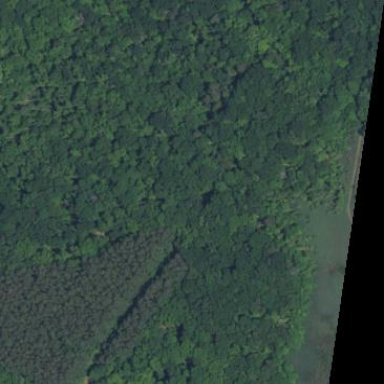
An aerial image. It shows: Evergreen woodland with needle-leaved trees.